Question: When I install Rust (even with admin permission) I get this error:

Any idea how to fix it?
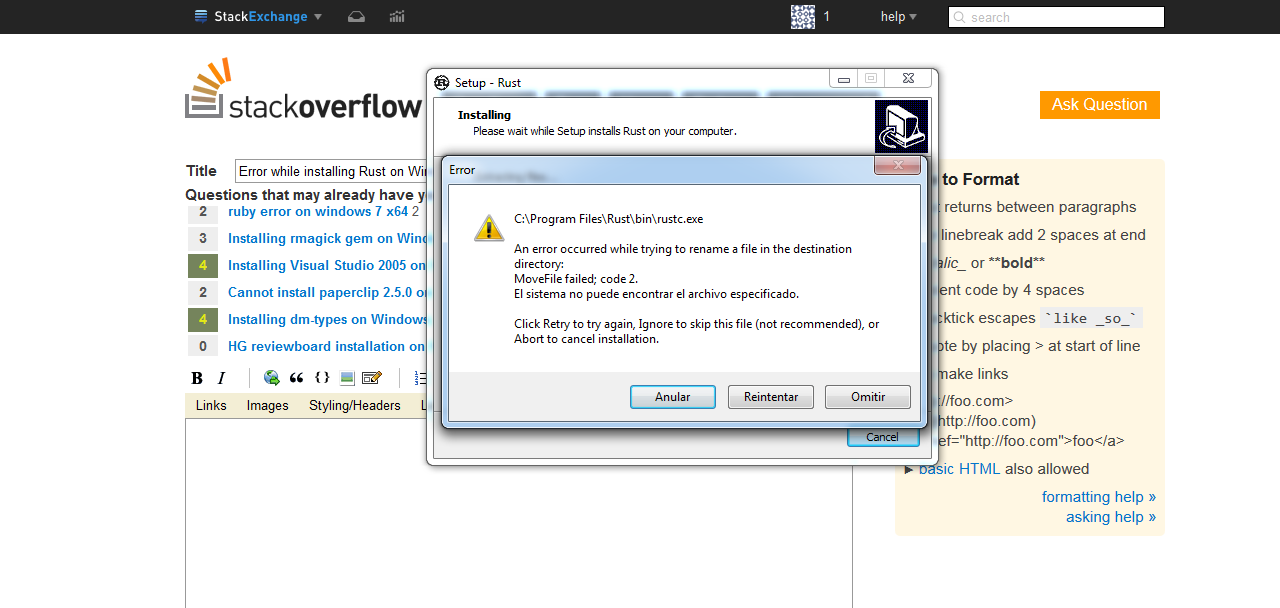
Answer: Your anti-virus software may have deleted or quarantined the file.
On my system, avast! detected malware in rustc.exe a few weeks ago (which I reported, haven't checked back to see if the false positive was addressed).